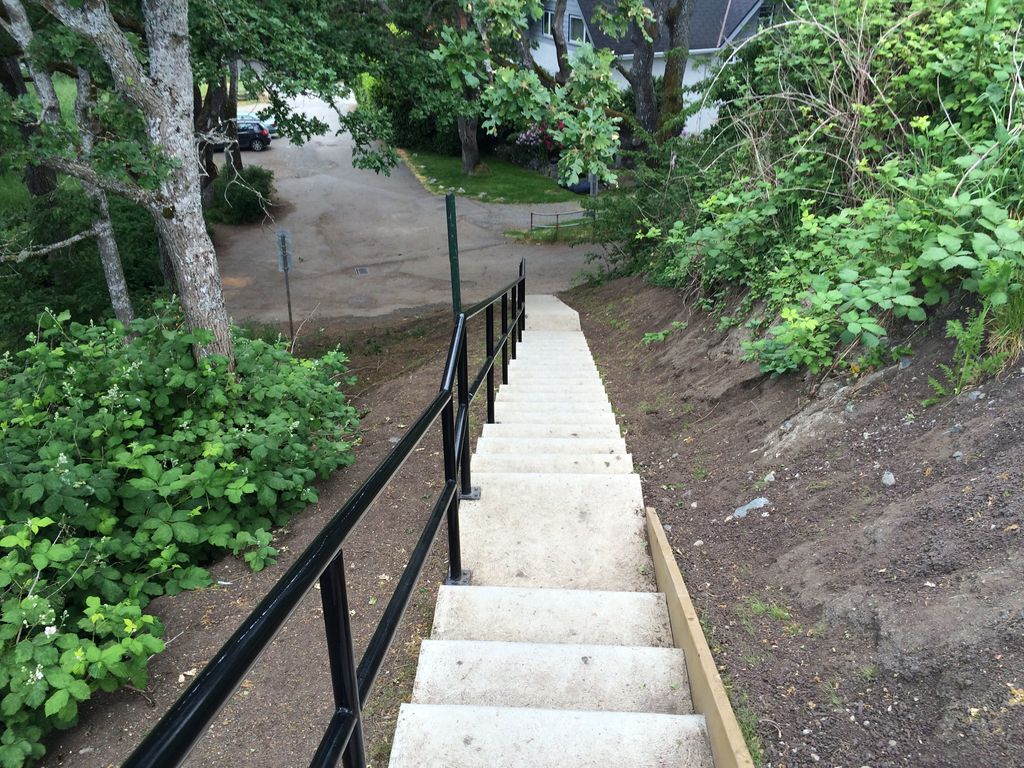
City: victoria